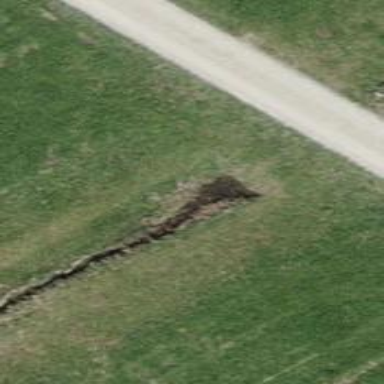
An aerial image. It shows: Culvert tunnel under ditch.